Question: Edited following comments below - using constraints to control the layout.
I am trying to add/remove views controllers, which are set up within the storyboard, via a button. The button and any previously added views should move down the screen as per the following visual format strings:
Optional("V:|-50-[viewXIB0(100)]-30-[buttonKey]")
Optional("V:|-50-[viewXIB1(100)]-30-[viewXIB0(100)]-30-[buttonKey]")
Optional("V:|-50-[viewXIB2(100)]-30-[viewXIB1(100)]-30-[viewXIB0(100)]-30-[buttonKey]")
(This is the println output of the visual format string fed into NSLayoutConstraint.constraintsWithVisualFormat.)
Thanks already to the comments below, the view does appear each time the button is pressed, and moves down the page correctly. However, the spacing between the superview and top view is zero - without margin. A similar issue also when additional views are added - each one gets tucked underneath the spacing. The bottom spacing is greater than the desired 30. And, after a few inserts, even weirder things start to happen towards the top of the screen.

There are no constraint errors on build or running. When my computer is running super slow, I do see it appear briefly in the correct place, and then snap to the top of the screen. I think I can hear it laughing at me too, but that might be a joke. Autolayout is enabled in both View Controllers.
The full method I'm using to add the view from a touch up inside button is:
'''
@IBAction func addVCBenj(sender: AnyObject)
{
// remove original constraint from button
if (topConstraintBenjV != nil)
{
view.removeConstraint(topConstraintBenjV)
topConstraintBenjV = nil
println("addVCBen constraints removed")
}
// remove previous constraints as views are added
if (constraintV != nil)
{
view.removeConstraints(constraintV!)
println("removed")
}
// instantiate add add the view within the storyboard VC
let storyboard = UIStoryboard(name: "Main", bundle: nil)
let myVC = storyboard.instantiateViewControllerWithIdentifier("VCtoInsert") as UIViewController
view.addSubview(myVC.view)
// create and add a unique key for each view in the dictionary of views
viewsDictionaryKey = "\(viewsDictionaryString)\(viewsDictionaryCounter)"
viewsDictionaryCounter += 1
viewsDictionary[viewsDictionaryKey!] = myVC.view
// create the visual format string for layout
suffixVisualFormatString_V = "[" + viewsDictionaryKey! + "(100)]-30-" + suffixVisualFormatString_V
visualFormatString_V = prefixVisualFormatString_V + suffixVisualFormatString_V
println(visualFormatString_V)
// create and add horizontal and vertical constraints
let constraintH = NSLayoutConstraint.constraintsWithVisualFormat("H:[\(viewsDictionaryKey!)(>=300)]", options: NSLayoutFormatOptions(0), metrics: metricsDictionary, views: viewsDictionary)
myVC.view.setTranslatesAutoresizingMaskIntoConstraints(false)
constraintV = NSLayoutConstraint.constraintsWithVisualFormat(visualFormatString_V!, options: NSLayoutFormatOptions(0), metrics: metricsDictionary, views: viewsDictionary)
self.view.addConstraints(constraintV!)
self.view.addConstraints(constraintH)
}
'''
I've seen the WWDC videos, and searched for a similar problem, but in truth, I'm now so confused, I don't know what to even search for anymore.
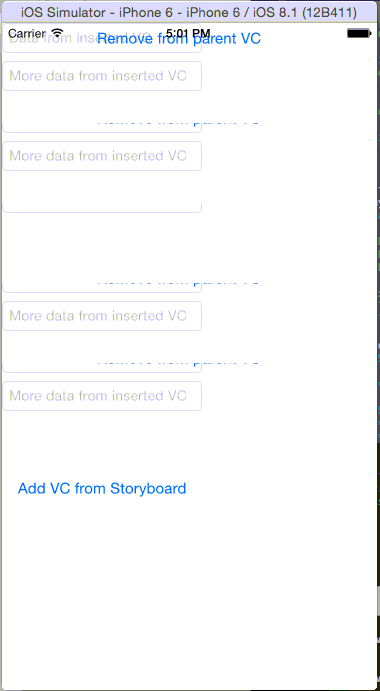
Answer: As per a comment by BooRanger, by adding an IBOutlet to the top and bottom contraints, it was possible to manipulate the views each time a button was pressed. Ultimately, however, collection views are an easier way to add and remove views.